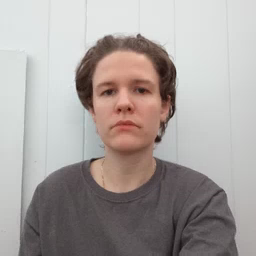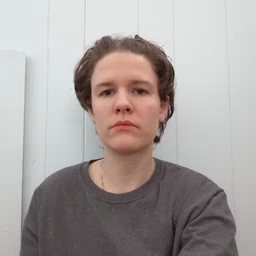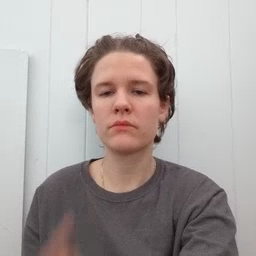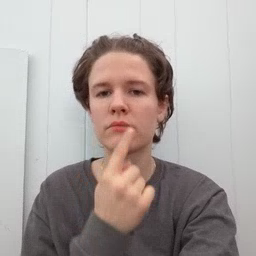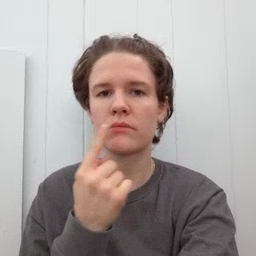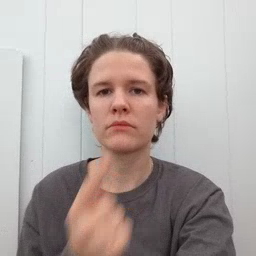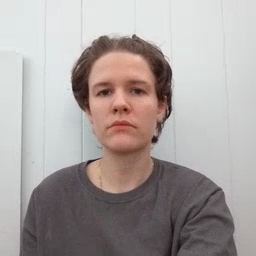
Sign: mouth